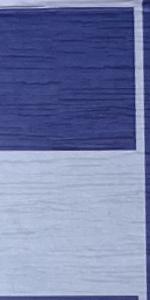
Label: Empty